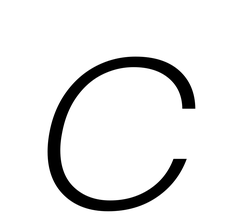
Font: Poppins-ExtraLightItalic